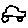
Label: car